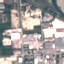
Land use / land cover class: Industrial